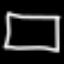
Label: square